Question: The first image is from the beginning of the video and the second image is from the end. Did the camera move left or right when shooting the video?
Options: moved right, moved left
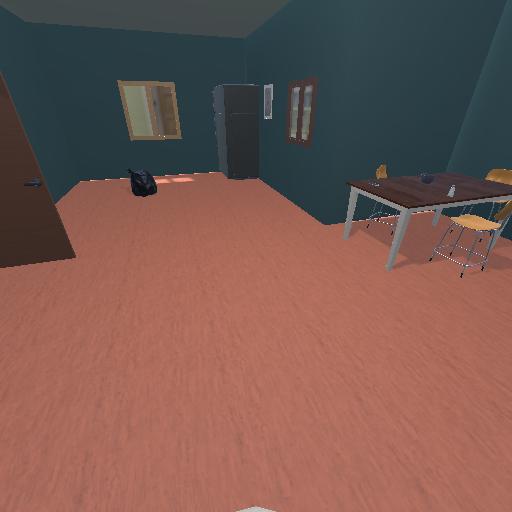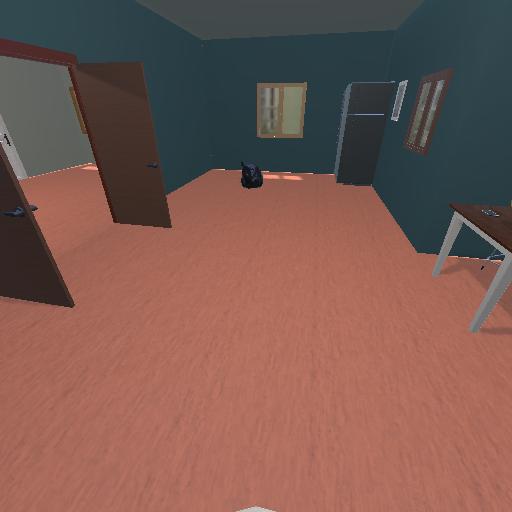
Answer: moved right